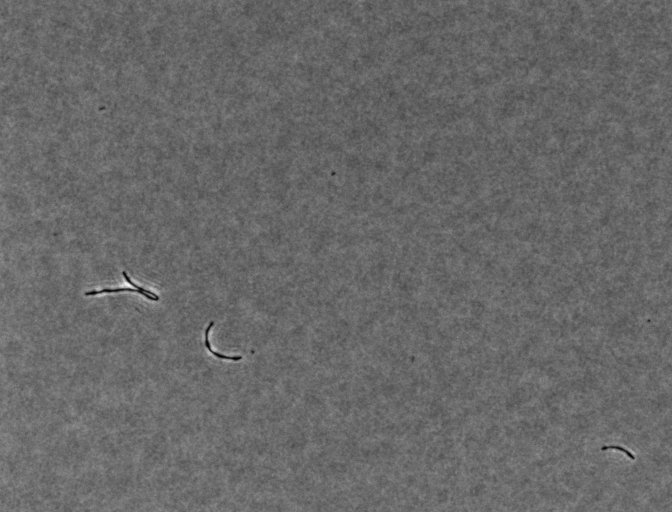
Phase contrast microscopy, 20x objective, 3 h incubation